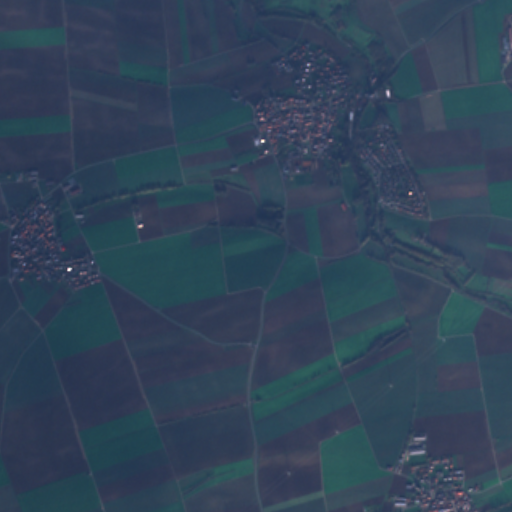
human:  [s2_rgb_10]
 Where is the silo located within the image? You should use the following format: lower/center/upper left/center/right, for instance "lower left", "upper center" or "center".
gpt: The silo is located in the lower right of the image.
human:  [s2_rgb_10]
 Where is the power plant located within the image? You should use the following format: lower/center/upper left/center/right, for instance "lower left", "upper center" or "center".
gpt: There is no power plant in the image.